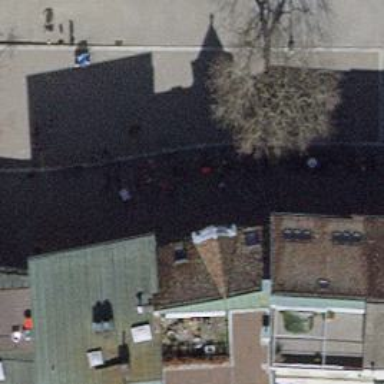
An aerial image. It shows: Bollard.